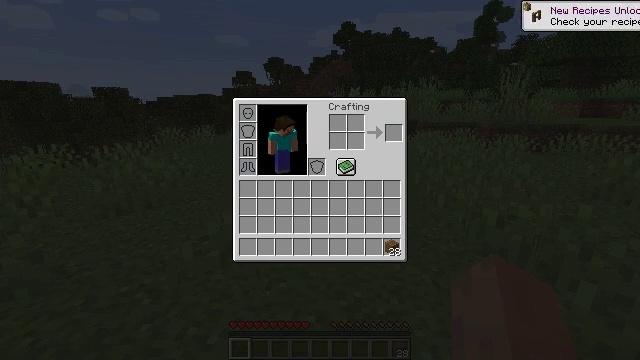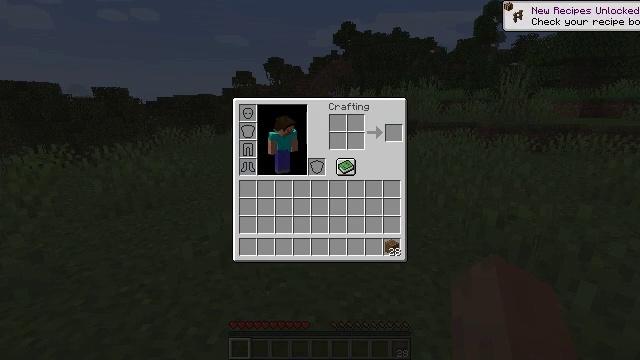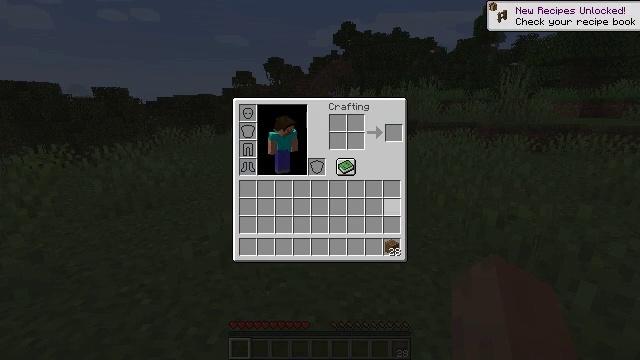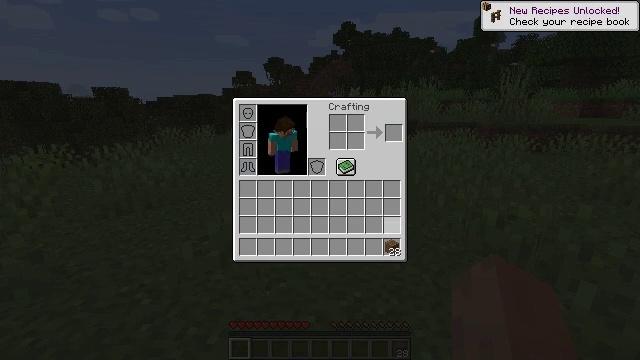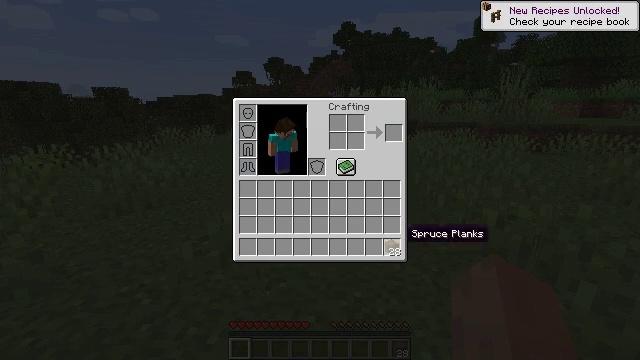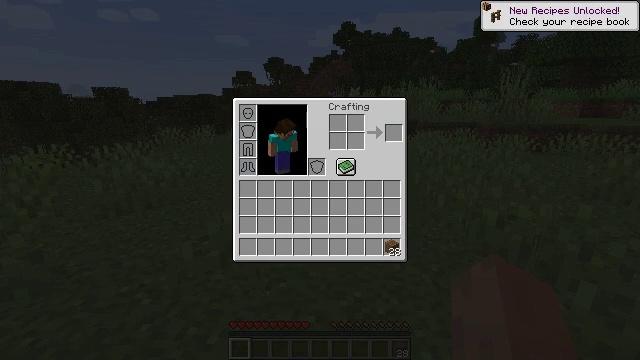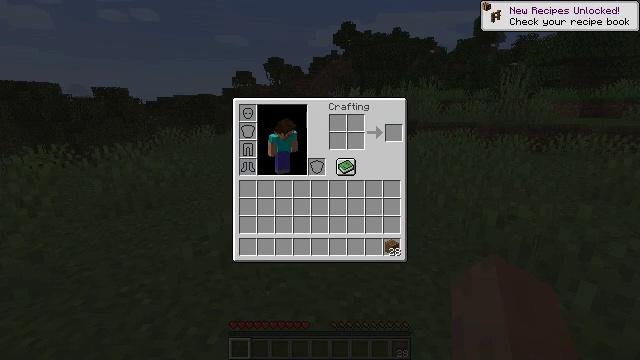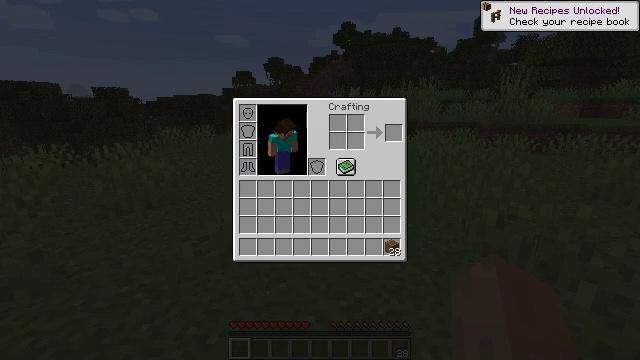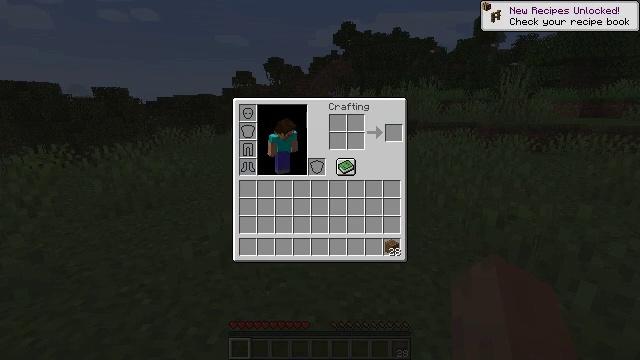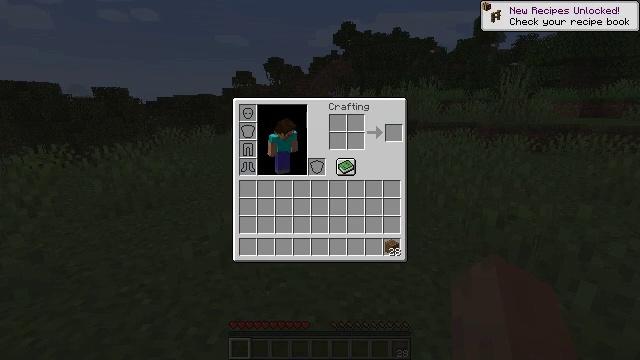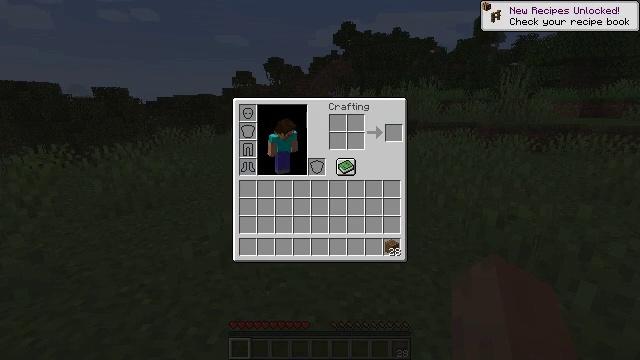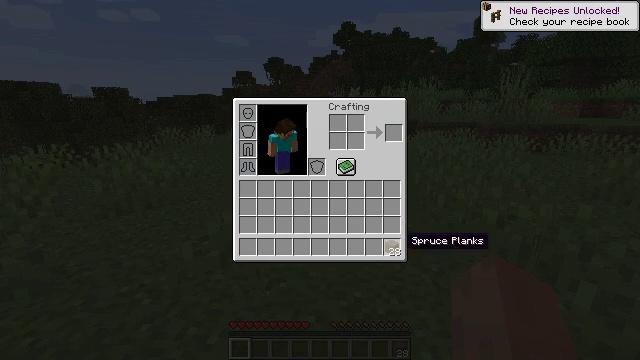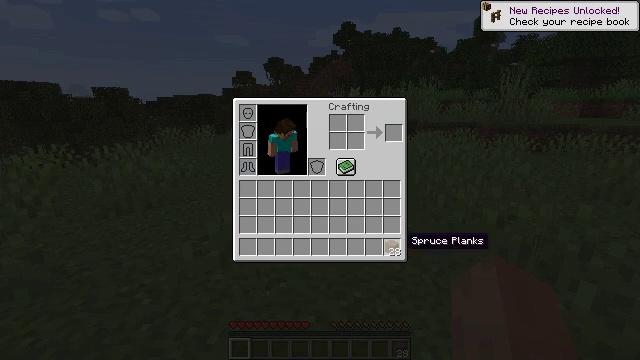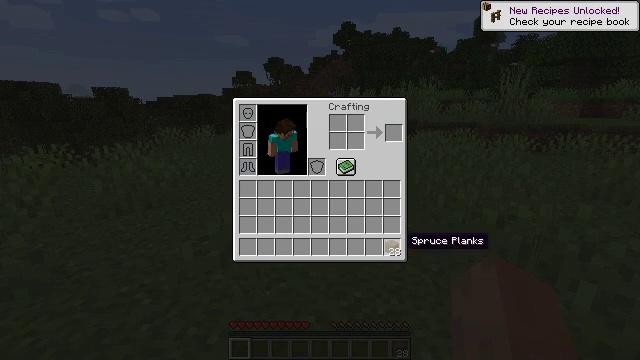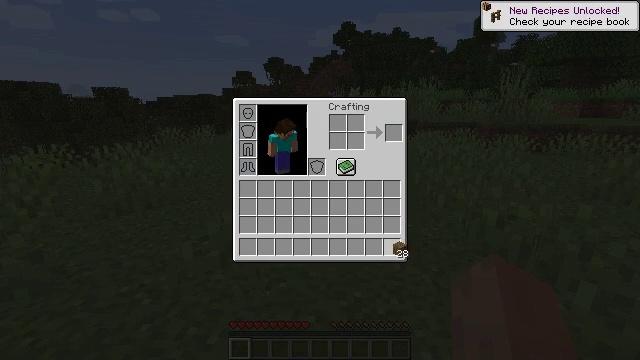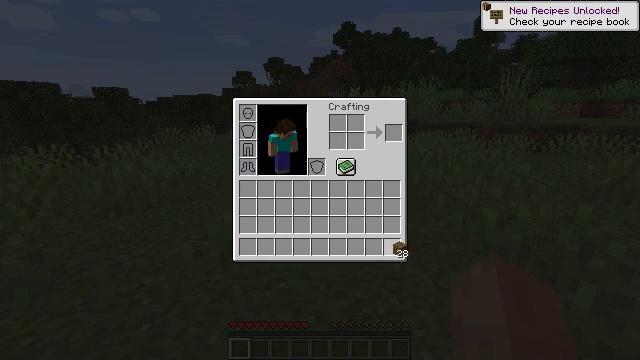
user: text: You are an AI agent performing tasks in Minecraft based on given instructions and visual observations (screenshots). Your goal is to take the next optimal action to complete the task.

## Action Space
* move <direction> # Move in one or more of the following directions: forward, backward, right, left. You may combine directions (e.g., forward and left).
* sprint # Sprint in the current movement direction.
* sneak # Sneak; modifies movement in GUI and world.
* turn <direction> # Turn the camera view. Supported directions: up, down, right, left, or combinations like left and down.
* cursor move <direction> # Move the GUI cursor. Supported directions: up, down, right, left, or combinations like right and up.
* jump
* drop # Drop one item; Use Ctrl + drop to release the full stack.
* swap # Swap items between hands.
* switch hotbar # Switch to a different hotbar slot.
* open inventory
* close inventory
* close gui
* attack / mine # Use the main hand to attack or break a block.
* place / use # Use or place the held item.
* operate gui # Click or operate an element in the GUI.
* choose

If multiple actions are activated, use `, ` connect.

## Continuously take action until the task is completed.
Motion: motion action
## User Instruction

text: Take wooden planks to craft a crafting table.
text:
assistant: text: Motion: no_op
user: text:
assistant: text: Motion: turn down
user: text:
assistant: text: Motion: turn down
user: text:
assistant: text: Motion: turn down
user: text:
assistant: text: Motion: no_op
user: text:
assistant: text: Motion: no_op
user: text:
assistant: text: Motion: no_op
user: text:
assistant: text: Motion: no_op
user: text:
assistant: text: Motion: no_op
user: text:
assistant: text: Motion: no_op
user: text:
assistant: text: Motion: no_op
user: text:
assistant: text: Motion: no_op
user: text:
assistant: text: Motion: no_op
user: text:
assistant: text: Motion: attack / mine
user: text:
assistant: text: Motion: attack / mine
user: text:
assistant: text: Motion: attack / mine
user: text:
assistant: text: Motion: attack / mine
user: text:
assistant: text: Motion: no_op
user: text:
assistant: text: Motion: no_op
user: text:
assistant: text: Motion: no_op
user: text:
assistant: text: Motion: no_op
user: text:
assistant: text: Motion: no_op
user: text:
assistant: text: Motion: no_op
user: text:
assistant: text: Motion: no_op
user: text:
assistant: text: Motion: no_op
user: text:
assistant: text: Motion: no_op
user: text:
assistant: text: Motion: no_op
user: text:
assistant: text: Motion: turn up
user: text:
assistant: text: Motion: turn left and up
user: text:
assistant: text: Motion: turn up